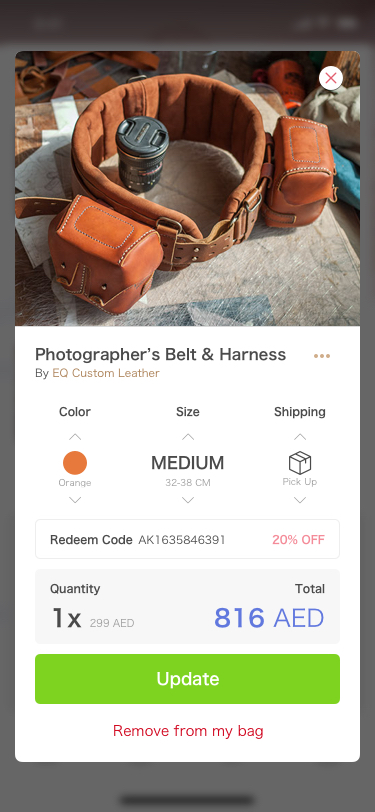
Text in this UI design:
Leather Medium Pouch..
x3
1,020 AED
By EQ Custom Leather
Venz Bread Storage
x1
35 AED
By ViVo H&T
Photographer’s belt & h..
x1
299 AED
By EQ Custom Leather
Sub Total
1,354 AED
VAT
67.7 AED
1,421.7 AED
Total
Check out
My Shopping Bag
x3
Remove from my bag
Update
816 AED
Total
1x 299 AED
Quantity
20% OFF
AK1635846391
Redeem Code
Pick Up
Shipping
32-38 CM
MEDIUM
Size
Orange
Color
By EQ Custom Leather
Photographer’s Belt & Harness